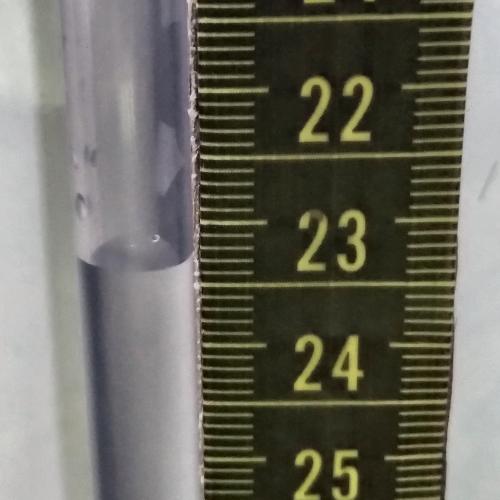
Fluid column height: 23.3 cm